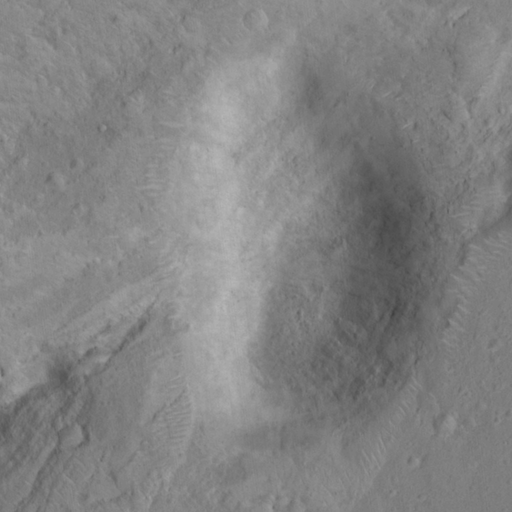
Objects detected: cone